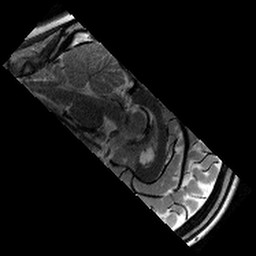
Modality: T2w
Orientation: sagittal
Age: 12
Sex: male
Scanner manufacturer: siemens
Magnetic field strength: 3 T
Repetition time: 9.23 s
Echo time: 0.067 s